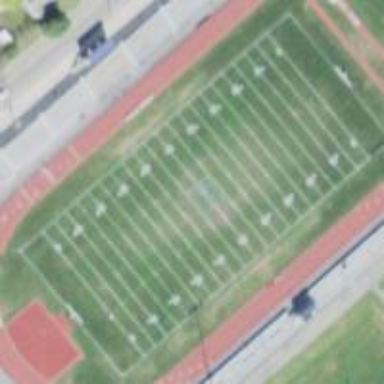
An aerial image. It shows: Pitch for American football.